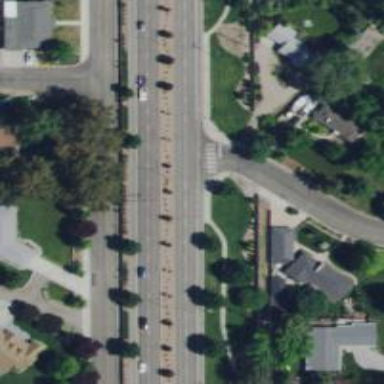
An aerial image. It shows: Marked road crossing.